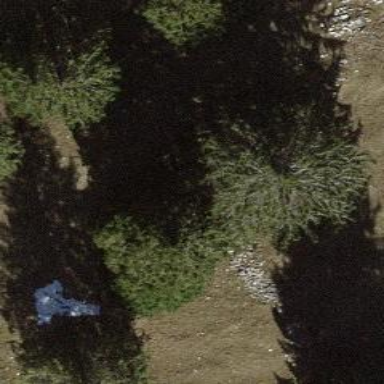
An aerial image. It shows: Single tag "natural: tree."